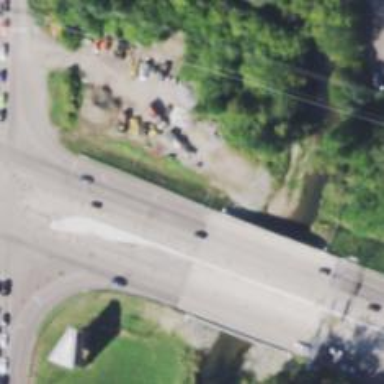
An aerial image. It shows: Bridge crossing over highway trunk expressway.